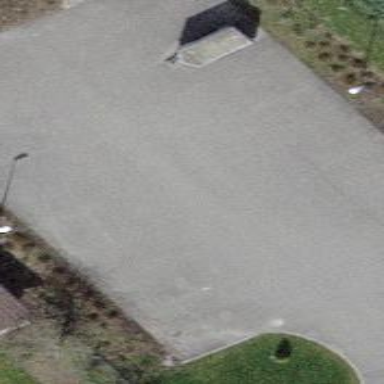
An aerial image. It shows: Parking area with surface.